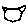
Label: cat